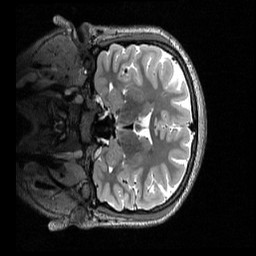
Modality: T2w
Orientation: coronal
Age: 23
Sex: female
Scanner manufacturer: siemens
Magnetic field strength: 3 T
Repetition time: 3.2 s
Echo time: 0.566 s